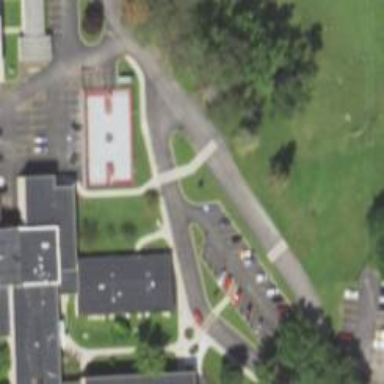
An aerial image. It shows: Parking space.